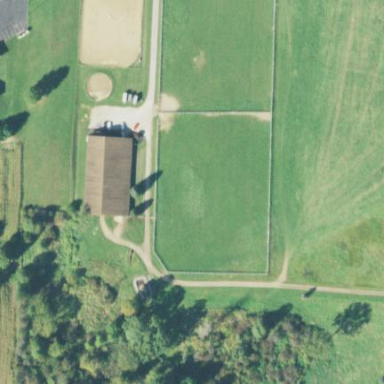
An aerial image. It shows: Equestrian pitch for leisure land sports.